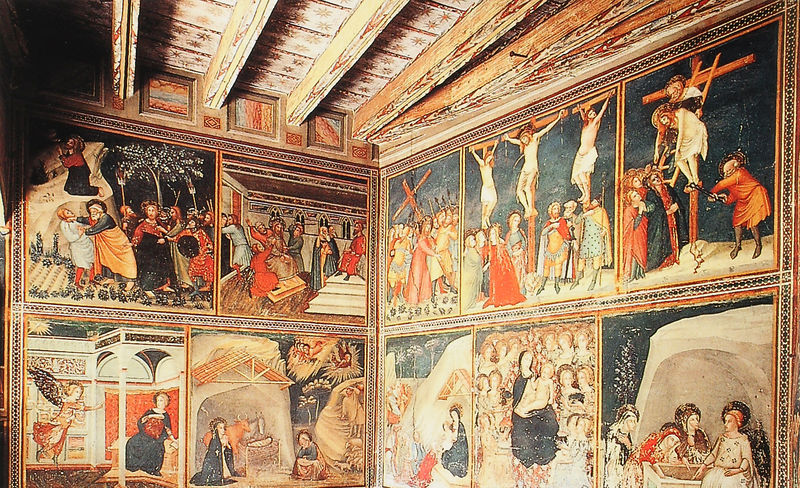
Titel: Wandmalerei in der Kapelle von Sant Miguel al Conjunt/de monasterio de Pedralbes
Künstler: Ferrer Bassa
Standort: Barcelona/ Pedralbes, Sant Miquel al Conjunt, Kapelle (EU - E)
Schlagwörter: blau, gemälde, holz, kleid, raum, zimmer, rot, malerei, wand, bibel, neues testament, kirche, decke, innen, esel, engel, bilder, italien, wandgemälde, wandmalerei, balken, burg, kreuz, religion, gefangennahme, verhaftung, pilatus, holzdecke, altar, geometrisch, wandbilder, leben, gotisch, christus, grab, jesus, kreuzabnahme, kreuzigung, mittelalter, fresken, kapelle, stall, heiliger, viereckig, kassettendecke, heilige, fresko, gemäldegalerie, maria, wandbild, anbetung, ochse, stier, szenen, aufstellen, auferstehung, joseph, verkündigung, geburt, weihnacht, weihnachten, ochs, balkendecke, zyklus, wandtäfelung, passion, holzmalerei, golgatha, bethlehem, bibelszenen, kreuztragung, leben christi, messias, verrat, ecce homo, gebet am ölberg, täfelung, christut